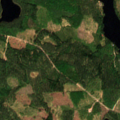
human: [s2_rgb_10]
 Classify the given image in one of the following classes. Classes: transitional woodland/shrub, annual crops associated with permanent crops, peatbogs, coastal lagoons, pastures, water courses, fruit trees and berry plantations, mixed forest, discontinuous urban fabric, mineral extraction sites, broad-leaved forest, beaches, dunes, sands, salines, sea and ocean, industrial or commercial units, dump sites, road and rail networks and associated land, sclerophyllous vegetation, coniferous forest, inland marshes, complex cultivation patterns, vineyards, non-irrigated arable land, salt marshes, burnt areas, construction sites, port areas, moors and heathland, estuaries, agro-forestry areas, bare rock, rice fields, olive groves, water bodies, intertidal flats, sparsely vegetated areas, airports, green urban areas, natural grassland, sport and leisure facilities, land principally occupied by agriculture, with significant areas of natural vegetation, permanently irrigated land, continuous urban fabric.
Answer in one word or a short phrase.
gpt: coniferous forest, mixed forest, transitional woodland/shrub, water bodies